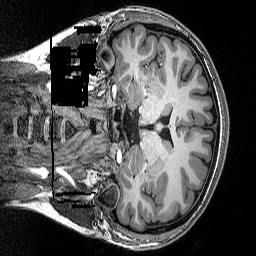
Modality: T1w
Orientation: coronal
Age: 20
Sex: female
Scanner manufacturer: siemens
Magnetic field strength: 3 T
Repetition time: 2.5 s
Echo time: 0.00343 s